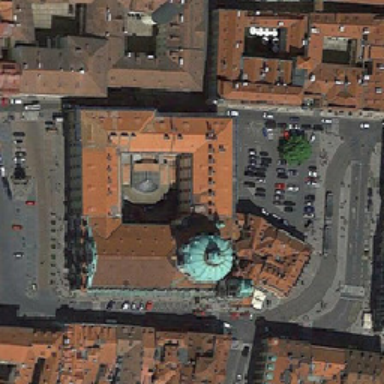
Next to the church in the middle is a parking lot full of cars .